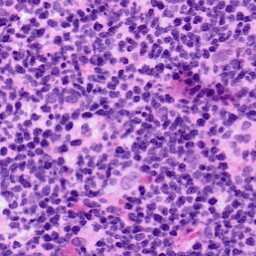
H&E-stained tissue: LymphNode